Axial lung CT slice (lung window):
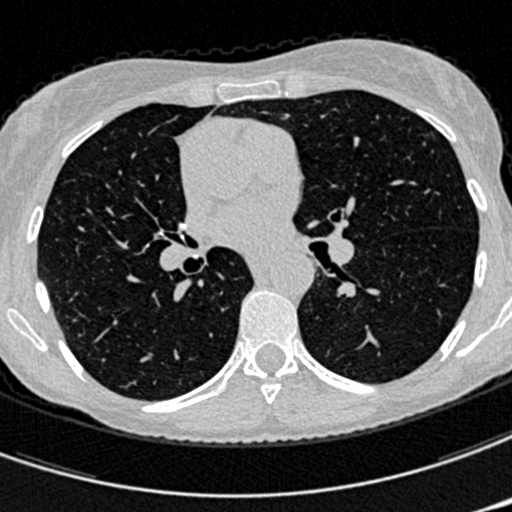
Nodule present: no